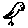
Label: bird